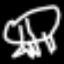
Label: frog